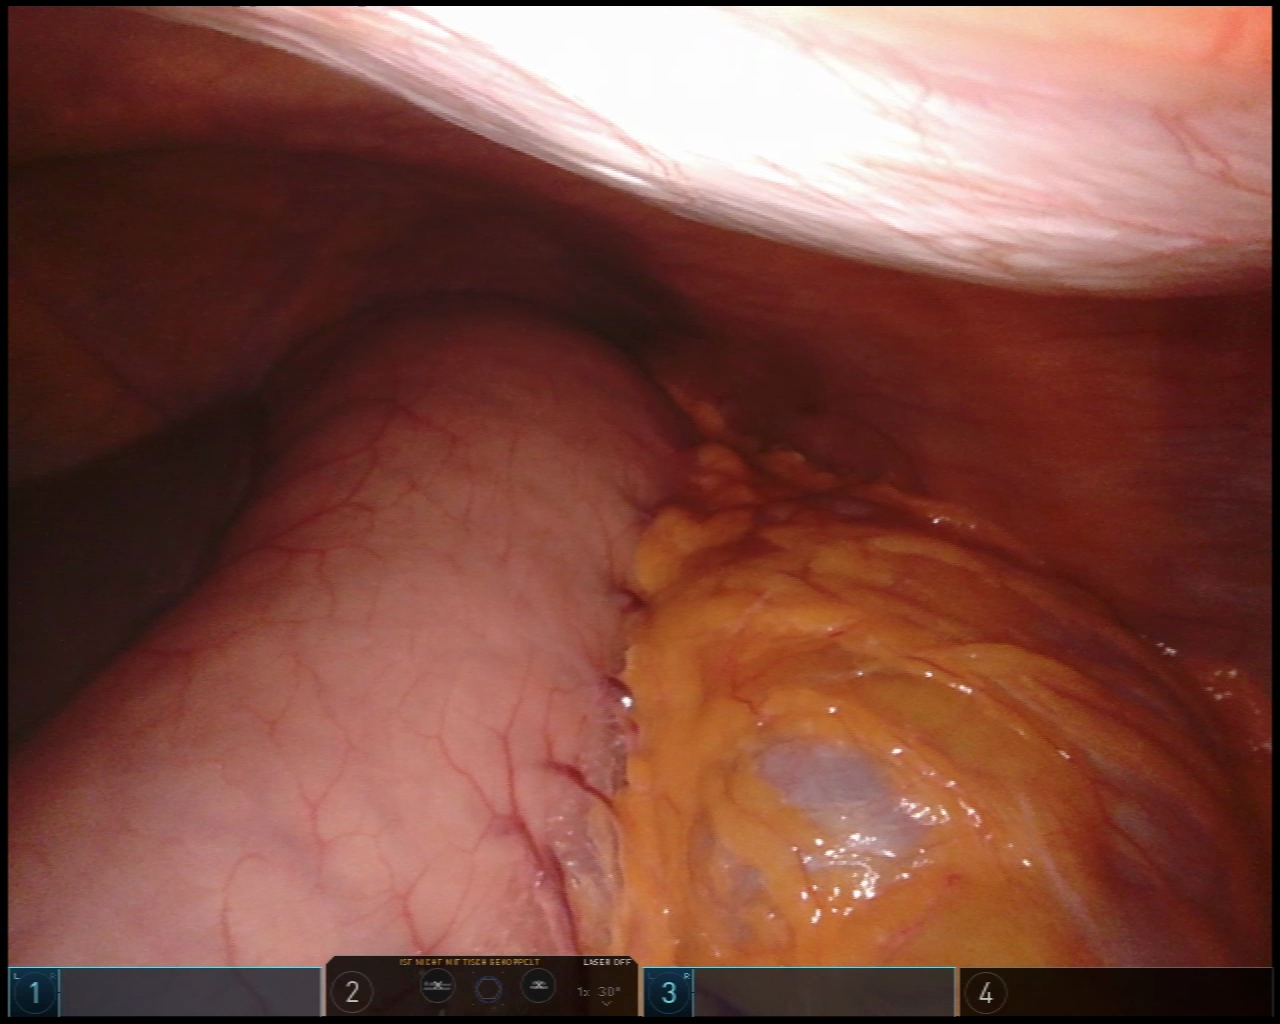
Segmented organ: abdominal_wall
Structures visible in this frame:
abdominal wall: yes
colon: yes
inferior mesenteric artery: no
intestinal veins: no
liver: yes
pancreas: no
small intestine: no
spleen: no
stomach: yes
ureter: no
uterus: no
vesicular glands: no